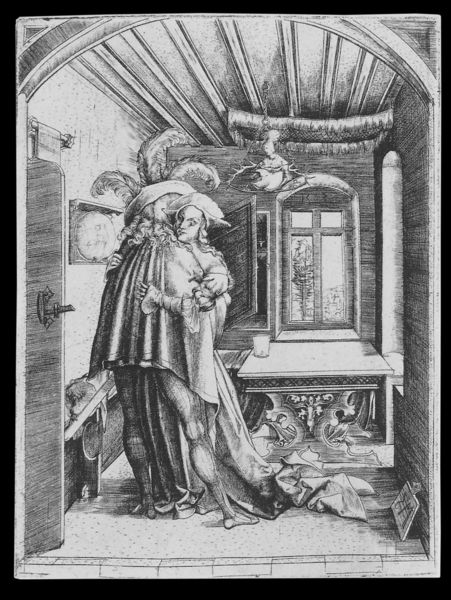
Titel: Die Umarmung
Künstler: Monogrammist MZ
Institution: Coburg, Kunstsammlung der Veste
Schlagwörter: mann, umhang, weiß, fenster, frau, grau, holz, hut, raum, schwarz, tisch, tür, zeichnung, zimmer, federn, hütte, figur, interieur, decke, paar, blatt, renaissance, genre, schrank, umarmung, grafik, tafel, balken, kammer, becher, kreuz, fenter, abschied, stich, seite, liebespaar, dürer, geweih, emotionen, geliebte, gebälk, wölbung, luster, frühe neuzeit, albrecht, gefühle, riegel, begrüsung, türschnalle, handttuchhalter